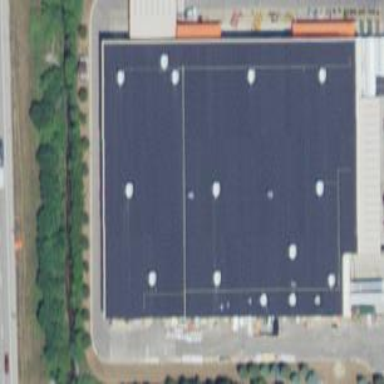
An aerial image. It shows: Retail building with flat roof.